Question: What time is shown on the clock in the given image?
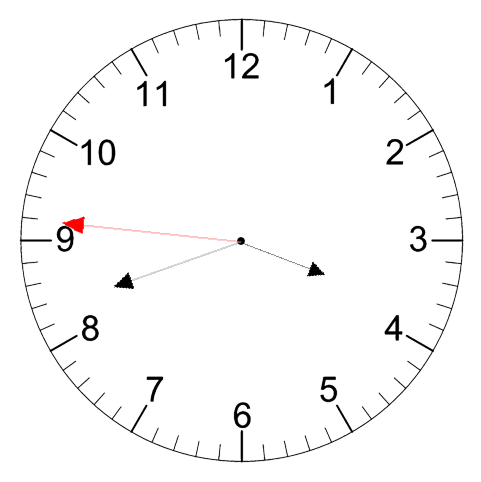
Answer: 03:41:46